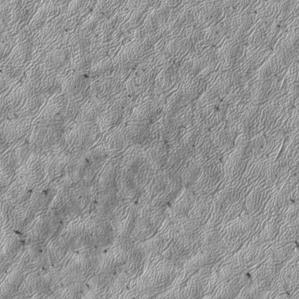
Label: frost